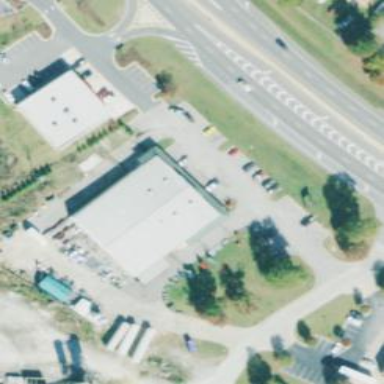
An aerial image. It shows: Retail building that houses agrarian shop.